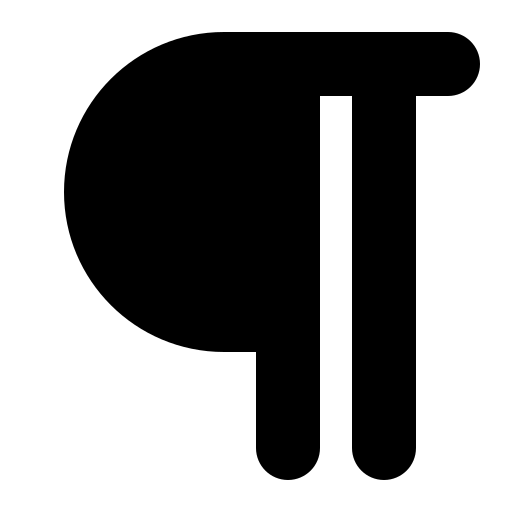
Tags: icon, FontAwesome, fa-icon, solid, paragraph